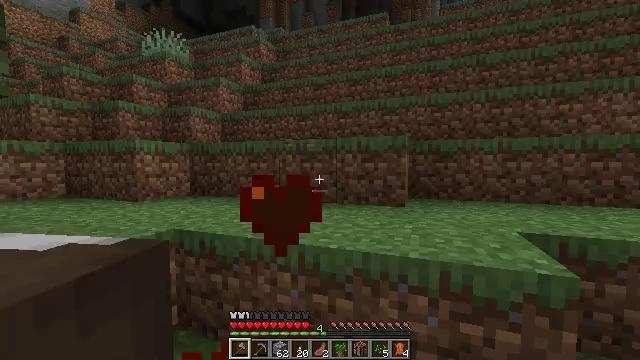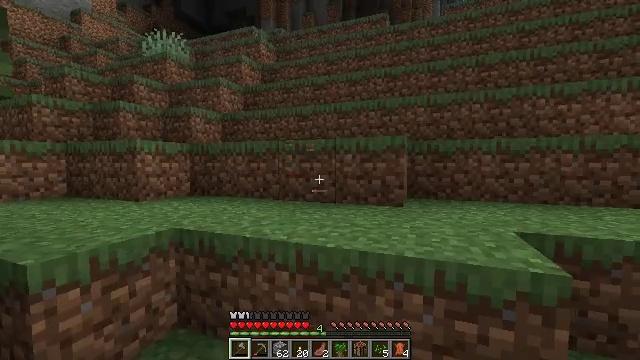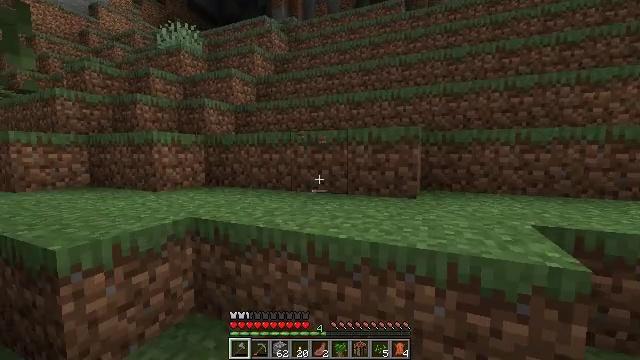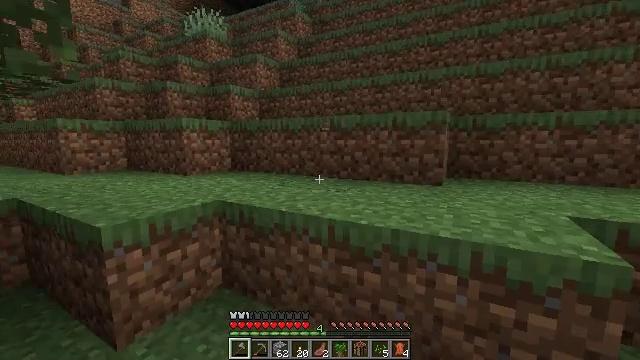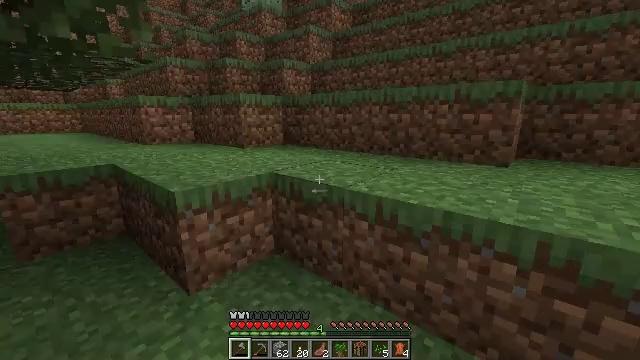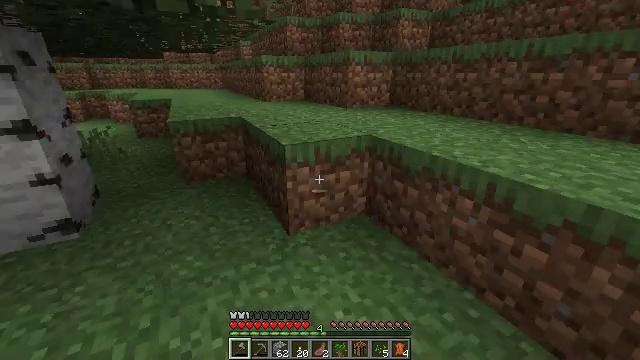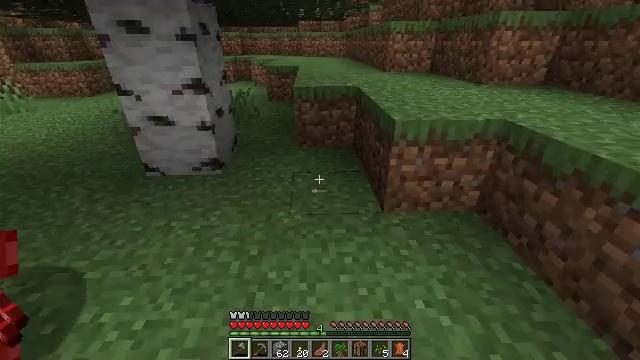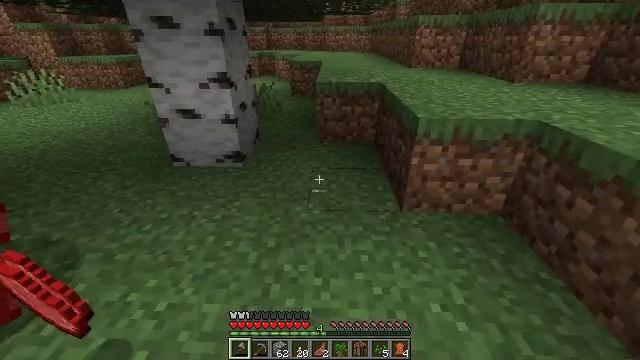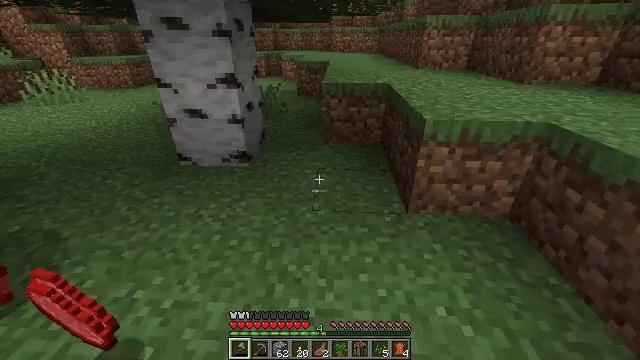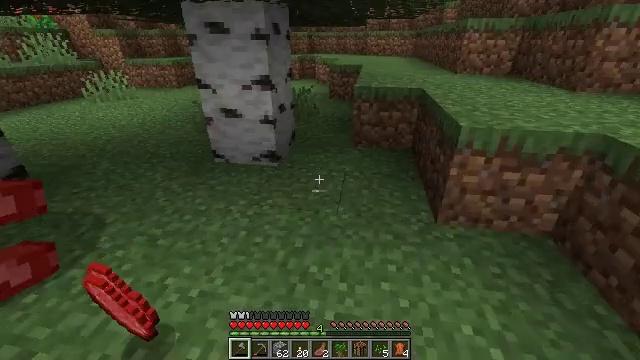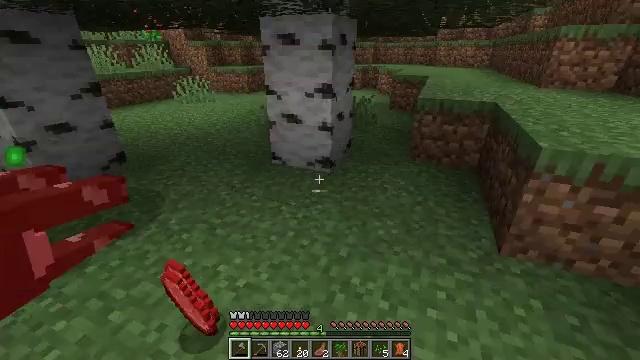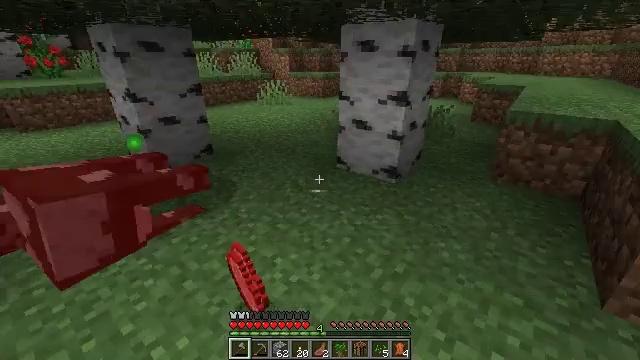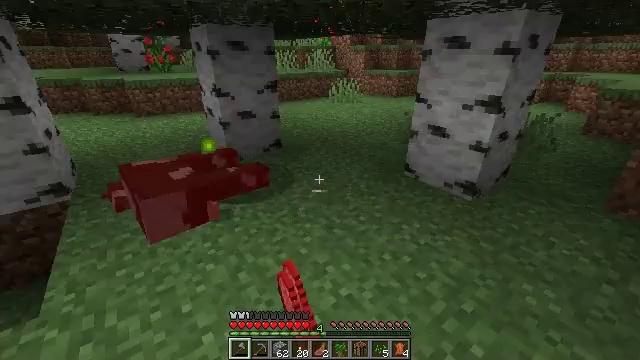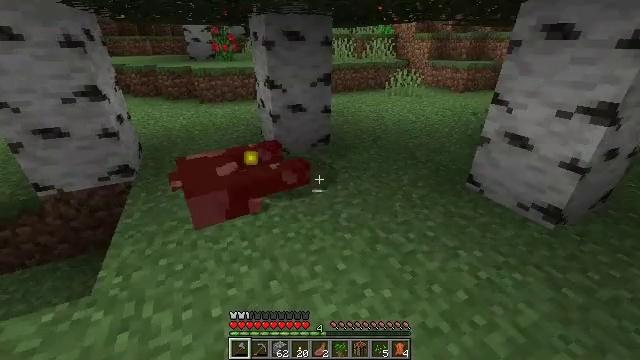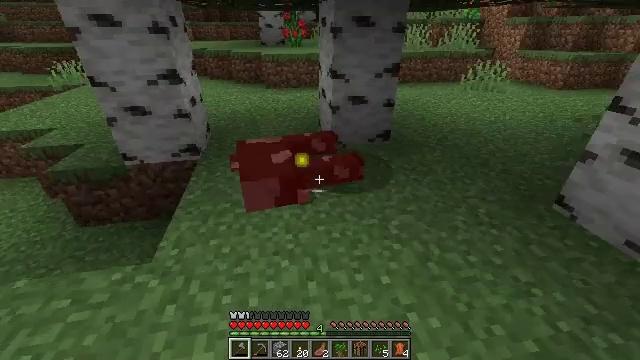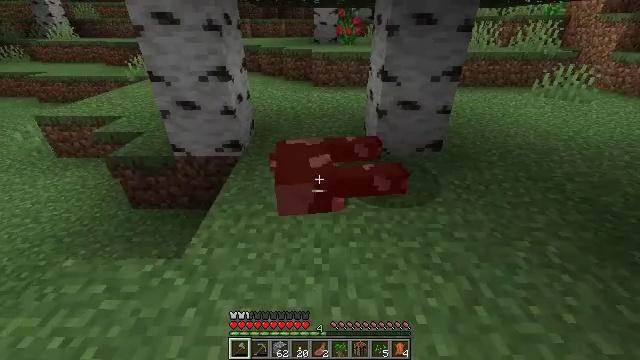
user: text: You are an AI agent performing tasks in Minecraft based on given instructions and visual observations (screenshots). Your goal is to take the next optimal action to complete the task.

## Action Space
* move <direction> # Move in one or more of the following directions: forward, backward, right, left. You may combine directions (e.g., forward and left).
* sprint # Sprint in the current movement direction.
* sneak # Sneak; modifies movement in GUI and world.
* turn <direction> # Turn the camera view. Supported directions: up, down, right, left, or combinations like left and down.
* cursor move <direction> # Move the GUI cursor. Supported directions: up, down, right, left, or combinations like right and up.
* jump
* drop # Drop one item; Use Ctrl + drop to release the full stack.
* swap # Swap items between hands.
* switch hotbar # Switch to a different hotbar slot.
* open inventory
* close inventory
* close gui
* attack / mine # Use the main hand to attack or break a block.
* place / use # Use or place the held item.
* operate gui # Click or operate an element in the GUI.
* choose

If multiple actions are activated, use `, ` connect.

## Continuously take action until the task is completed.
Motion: motion action
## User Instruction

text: Gather the rose bush by attacking it.
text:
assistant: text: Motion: no_op
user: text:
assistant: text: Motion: turn left and down
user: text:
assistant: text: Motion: turn left and down
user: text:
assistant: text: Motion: turn left and down
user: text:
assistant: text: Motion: turn left and down
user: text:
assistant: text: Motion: turn left and down
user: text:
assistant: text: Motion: turn left
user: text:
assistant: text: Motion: turn left
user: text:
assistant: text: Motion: turn left
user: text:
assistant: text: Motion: turn left and up
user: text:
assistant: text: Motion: move forward, turn left and up
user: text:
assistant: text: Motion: move forward, turn left
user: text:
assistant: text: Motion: move forward, turn left and down
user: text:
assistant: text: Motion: move forward, turn left and down
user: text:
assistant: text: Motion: move forward, turn left
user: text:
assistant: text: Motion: move forward, turn left
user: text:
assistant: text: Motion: move forward
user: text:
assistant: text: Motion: move forward
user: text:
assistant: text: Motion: move forward
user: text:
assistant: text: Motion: move forward, turn right
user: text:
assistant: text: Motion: move forward, turn right and up
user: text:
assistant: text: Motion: move forward, turn right and up
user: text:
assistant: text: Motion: move forward, turn right and up
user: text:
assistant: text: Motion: move forward, turn right and up
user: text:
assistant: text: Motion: move forward, sprint, turn right and up
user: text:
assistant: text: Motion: move forward, sprint, turn right
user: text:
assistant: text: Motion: move forward, sprint
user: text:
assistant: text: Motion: move forward, sprint
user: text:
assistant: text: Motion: move forward, sprint
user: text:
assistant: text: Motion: move forward, sprint